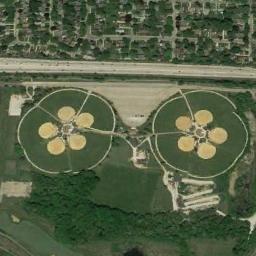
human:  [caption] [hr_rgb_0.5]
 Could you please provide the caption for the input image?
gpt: There are many baseball diamonds in the grass along the roads .

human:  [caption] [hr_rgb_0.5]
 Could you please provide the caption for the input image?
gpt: Eight baseball diamonds make up two circles and the residential area beside .

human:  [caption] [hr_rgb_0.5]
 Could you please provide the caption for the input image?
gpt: Ten baseball diamonds are divided into two groups, Each of which is rounded into a pentagon .

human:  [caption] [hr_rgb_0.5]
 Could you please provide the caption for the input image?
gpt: There is a trail leading to this baseball field .

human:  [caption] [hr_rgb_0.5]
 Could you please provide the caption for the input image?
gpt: The infields of five baseball diamonds form the shape of a flower .